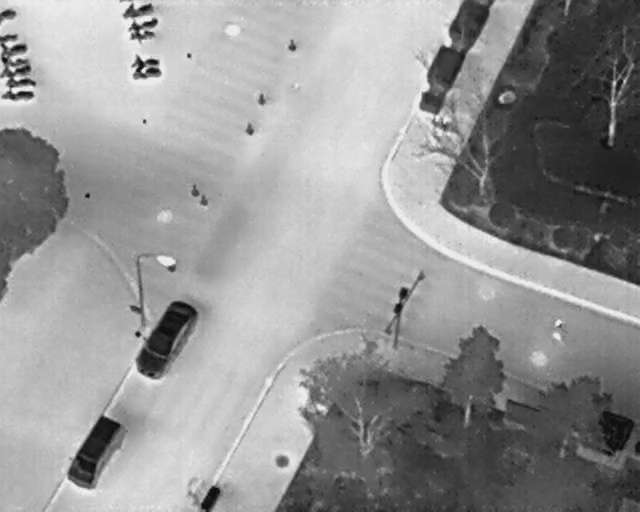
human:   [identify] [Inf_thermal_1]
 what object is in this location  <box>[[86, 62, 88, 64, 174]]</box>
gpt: <ref>1 medium person at the right</ref>

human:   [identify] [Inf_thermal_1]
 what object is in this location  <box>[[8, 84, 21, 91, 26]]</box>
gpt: <ref>1 large car at the bottom left</ref>

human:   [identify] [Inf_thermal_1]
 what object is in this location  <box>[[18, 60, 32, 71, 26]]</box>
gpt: <ref>1 large car at the left</ref>